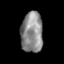
Tissue: skin
Cell type: Epithelial cells
Senescence score: 0.2751
Nuclear area (px): 871
Mean DAPI intensity: 138.736